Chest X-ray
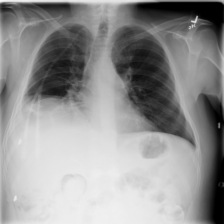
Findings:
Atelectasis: positive
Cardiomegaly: negative
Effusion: negative
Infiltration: negative
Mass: negative
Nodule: negative
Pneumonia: negative
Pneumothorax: negative
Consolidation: negative
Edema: negative
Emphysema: negative
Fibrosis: negative
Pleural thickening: negative
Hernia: negative